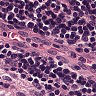
Metastatic tissue present: no